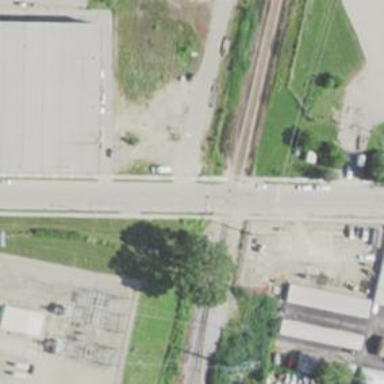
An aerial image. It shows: Railway level crossing.